Current action and preconditions to check: trajectory_clear

Your task: For each precondition in the list above, predict whether it will hold at this action.

Consider the current scene as observed from the mobile robot's camera, and analyze the predicted future states of all dynamic agents (e.g., people, animals, vehicles, or any moving entities) within the NEXT SECOND.

IMPORTANT: Only answer "very likely" if you are absolutely certain—based on strong, clear evidence—that a dynamic agent will violate the precondition in the predicted future state. Do NOT answer "very likely" for unlikely, ambiguous, or low-probability risks.

Ask yourself for each precondition: Is there a high probability, with clear and convincing evidence, that the predicted future states of any dynamic agent will interfere with the predicted future state of the currently executing action within the NEXT SECOND, causing that precondition to fail?

Assess the risk level based on these predictions. Use "likely" or "very likely" if motions create a clear risk of interference.

Use "neutral" or "improbable" if agents are nearby but their predicted paths are clearly diverging or non-conflicting.

Failure Risk Categories: "very improbable", "improbable", "neutral", "likely", "very likely"

Answer Format: Output ONLY the probability_of_failure value from these categories: "very improbable", "improbable", "neutral", "likely", "very likely"

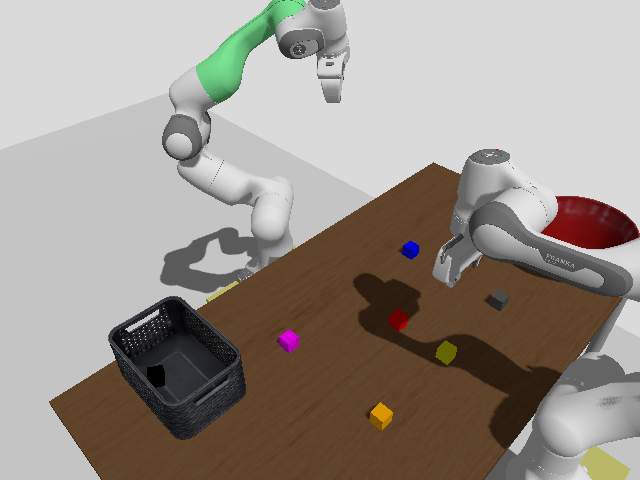

Answer: very improbable